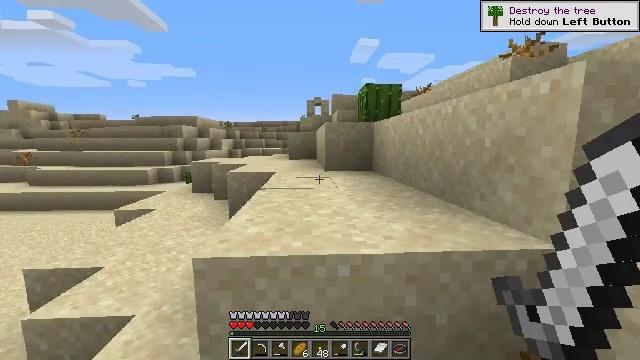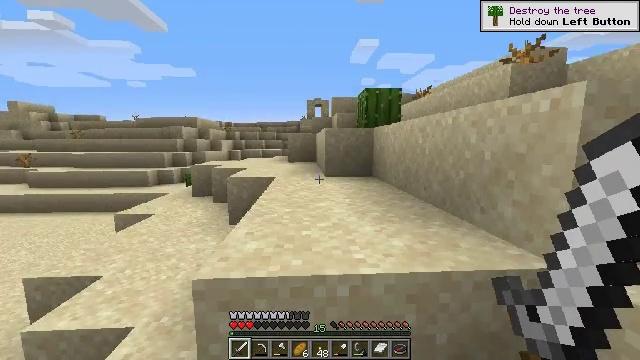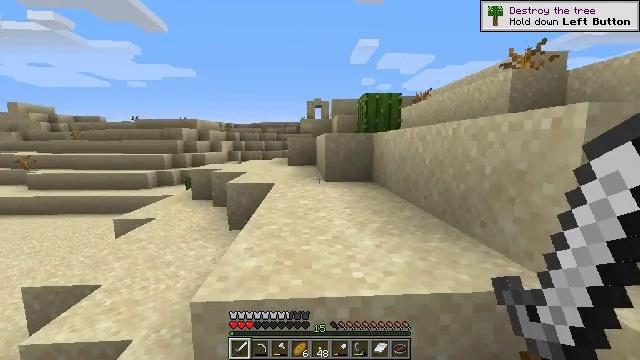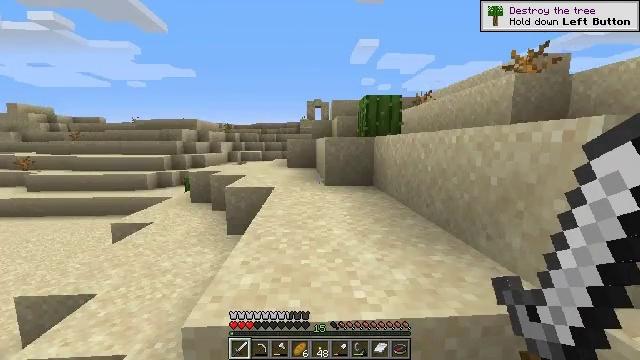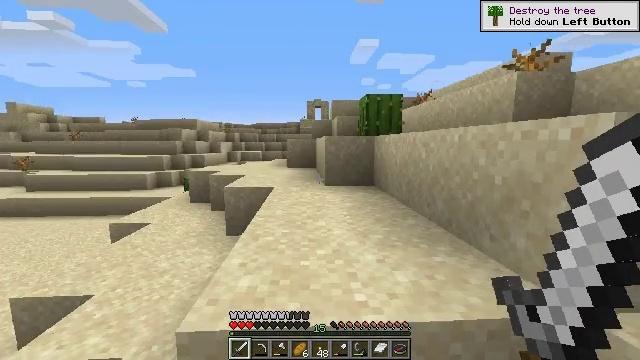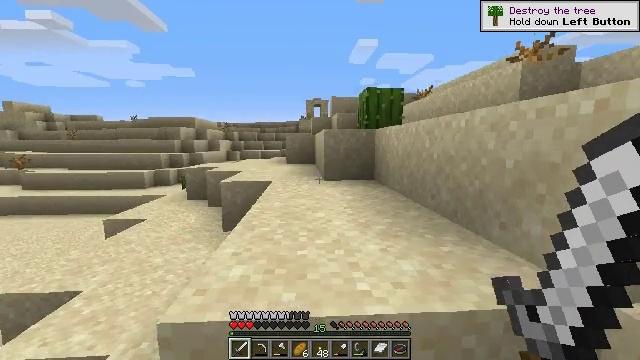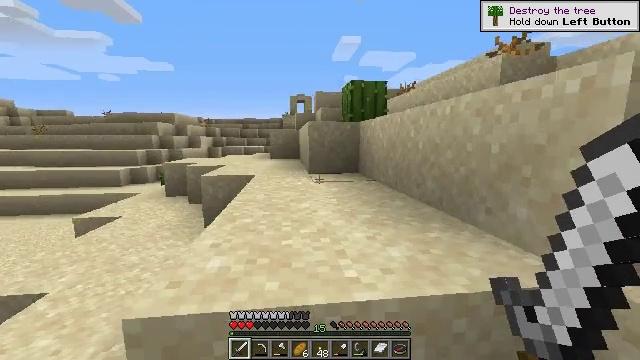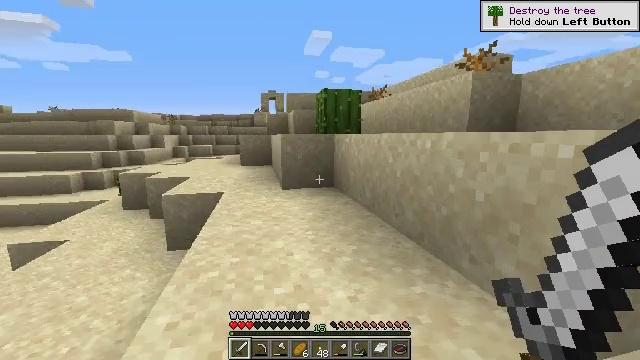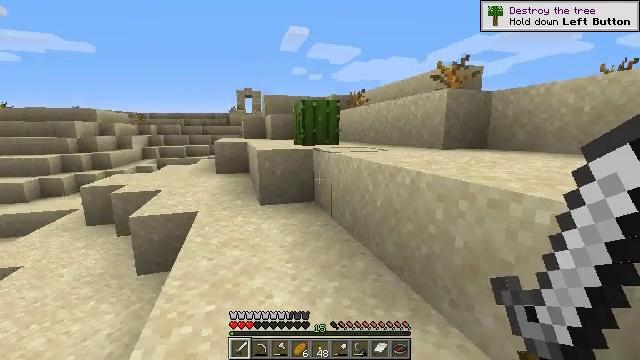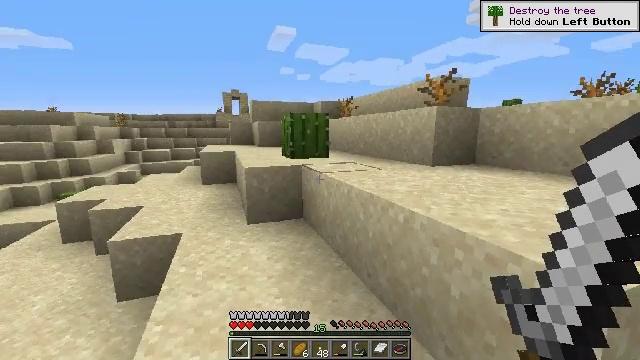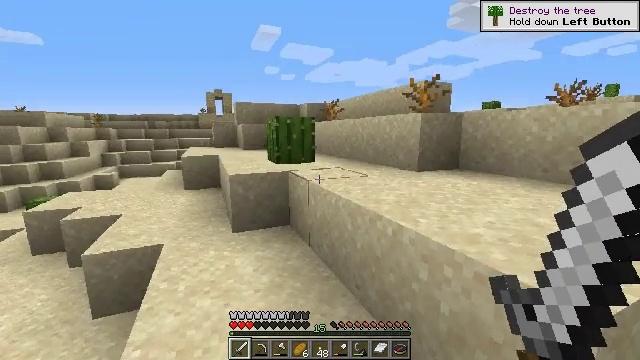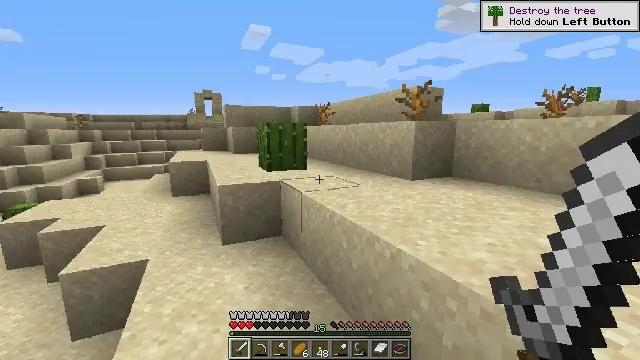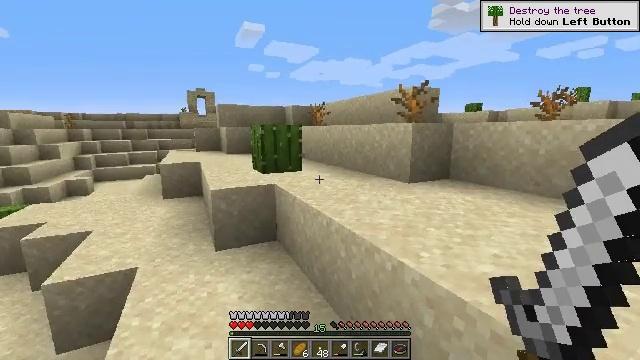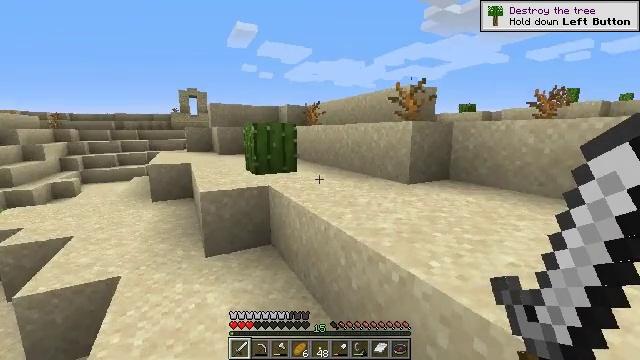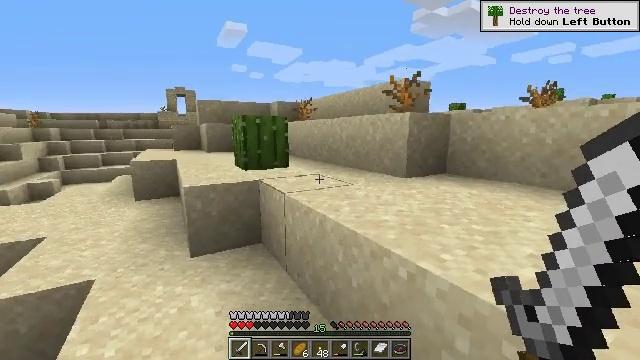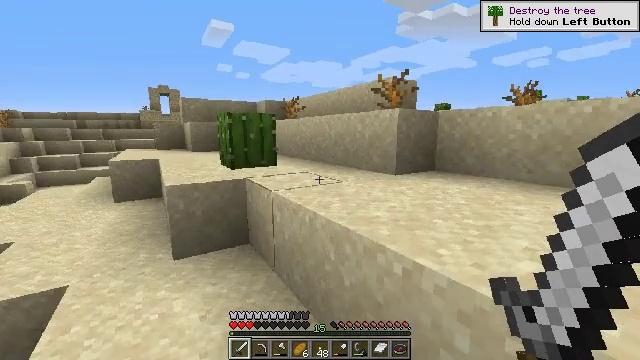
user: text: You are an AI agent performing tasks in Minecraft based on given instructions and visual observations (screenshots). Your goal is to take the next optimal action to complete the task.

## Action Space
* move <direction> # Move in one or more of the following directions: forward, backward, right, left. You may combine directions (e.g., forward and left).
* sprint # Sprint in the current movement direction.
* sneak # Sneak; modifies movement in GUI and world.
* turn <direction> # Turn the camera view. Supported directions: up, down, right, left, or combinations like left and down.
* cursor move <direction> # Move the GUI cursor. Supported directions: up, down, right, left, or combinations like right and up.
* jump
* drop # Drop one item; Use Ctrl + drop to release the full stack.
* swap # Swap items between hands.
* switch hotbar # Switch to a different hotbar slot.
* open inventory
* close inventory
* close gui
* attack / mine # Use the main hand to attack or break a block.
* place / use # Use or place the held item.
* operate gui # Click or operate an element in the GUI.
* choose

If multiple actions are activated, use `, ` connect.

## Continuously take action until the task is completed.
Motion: motion action
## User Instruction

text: Harvest the dead bush.
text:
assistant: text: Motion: move forward
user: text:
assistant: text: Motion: move forward
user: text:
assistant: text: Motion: move forward
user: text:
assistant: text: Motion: move forward
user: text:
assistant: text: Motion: move forward, jump
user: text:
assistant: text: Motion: move forward, turn right, jump
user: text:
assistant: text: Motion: move forward, turn right and down, jump
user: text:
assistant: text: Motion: move forward, turn right, jump
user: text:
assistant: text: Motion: move forward, turn right, jump
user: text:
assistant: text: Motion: move forward, turn right, jump
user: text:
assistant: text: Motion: move forward, turn right
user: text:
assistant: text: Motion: move forward, turn right
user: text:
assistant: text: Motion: move forward, turn right
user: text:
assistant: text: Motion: move forward, turn right
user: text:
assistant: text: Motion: move forward, turn right
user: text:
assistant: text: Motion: move forward, turn right
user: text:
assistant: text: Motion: move forward, turn right
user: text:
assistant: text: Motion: move forward, jump
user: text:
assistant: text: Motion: move forward, jump
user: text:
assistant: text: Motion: move forward, jump
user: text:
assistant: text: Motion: move forward, turn right, jump
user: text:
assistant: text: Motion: move forward, turn right
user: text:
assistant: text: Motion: move forward, turn right
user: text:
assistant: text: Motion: move forward, turn right
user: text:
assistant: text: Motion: move forward
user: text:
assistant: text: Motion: move forward
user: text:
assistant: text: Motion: move forward
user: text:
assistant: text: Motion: move forward
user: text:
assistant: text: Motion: move forward
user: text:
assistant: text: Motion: move forward